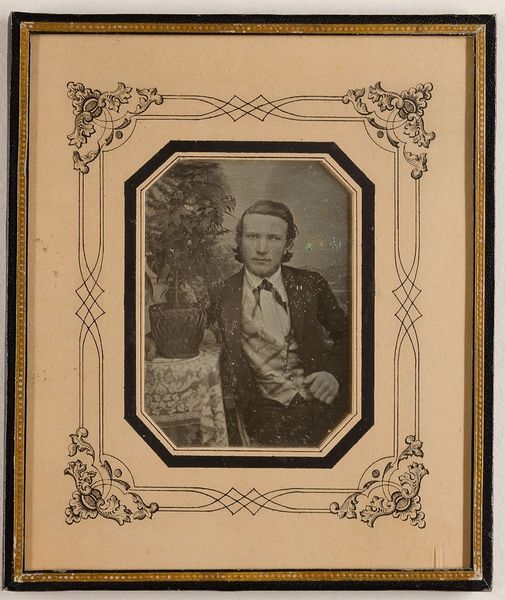
Titel: Jürgen Bona Meyer (1829-1897)
Künstler: Wilhelm Breuning
Standort: Hamburg
Institution: Museum für Kunst und Gewerbe Hamburg
Schlagwörter: mann, portrait, figur, person, krug, vase, topf, foto, fotografie, photographie, philosoph, photo, gelehrter, topfpflanzen, lichtbild, daguerreotypie, historische, bildwerke, gefäß, angewandte und bildende kunst, hessische systematik, behälter, porträt, persönlichkeit, porträtfotografie, porträtphotographie, hüftbild